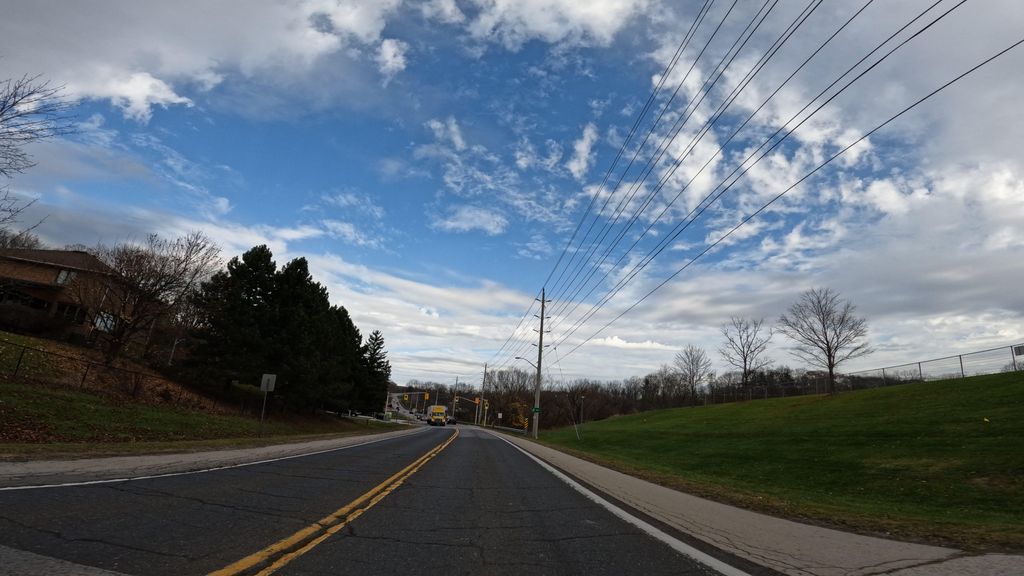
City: hamilton